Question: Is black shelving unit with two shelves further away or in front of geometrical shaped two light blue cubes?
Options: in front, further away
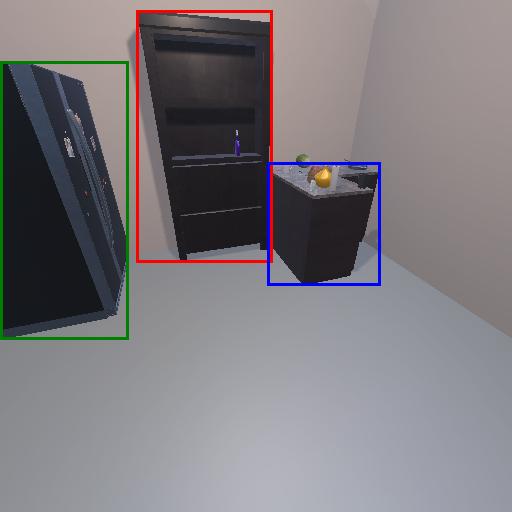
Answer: in front